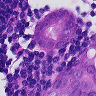
Metastatic tissue present: yes